RGB frame:
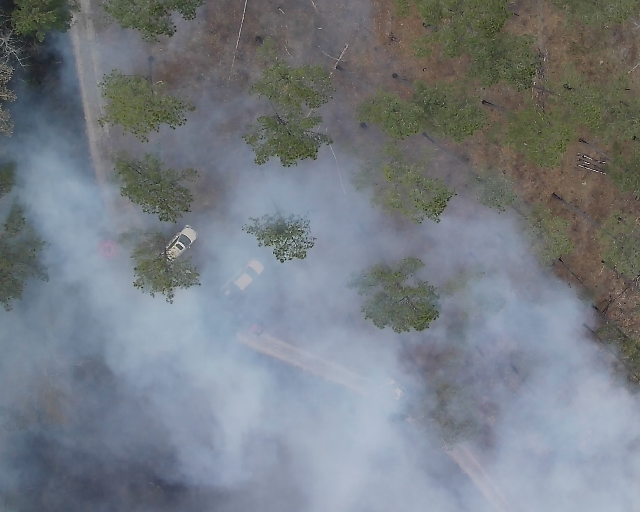
Thermal frame:
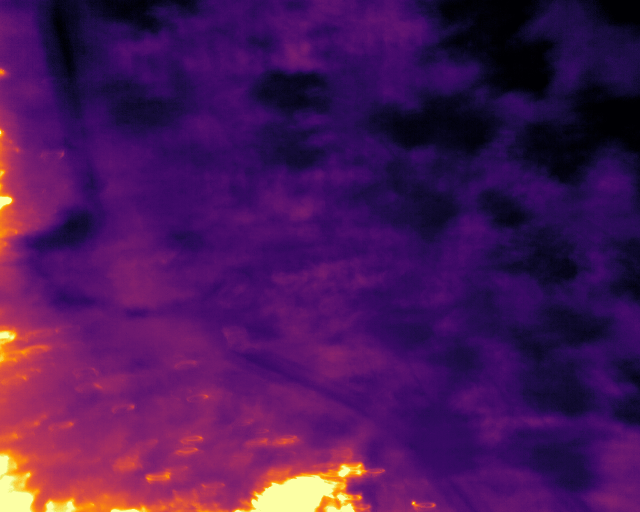
Captured: 2026-02-26 03:06:02
Pixels at or above 80 °C: 1386 (fraction of frame: 0.00423)